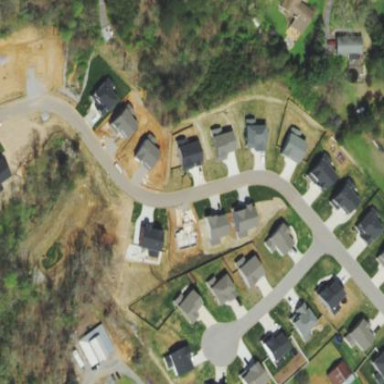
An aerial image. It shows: Residential area composed of single-family homes.